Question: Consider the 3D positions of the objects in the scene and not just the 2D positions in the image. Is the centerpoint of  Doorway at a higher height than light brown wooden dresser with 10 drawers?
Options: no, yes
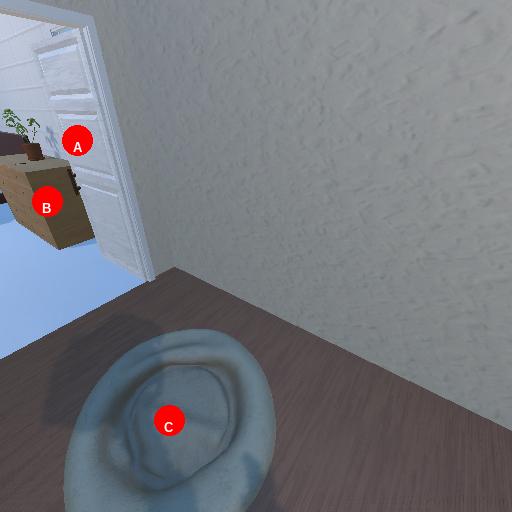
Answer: no